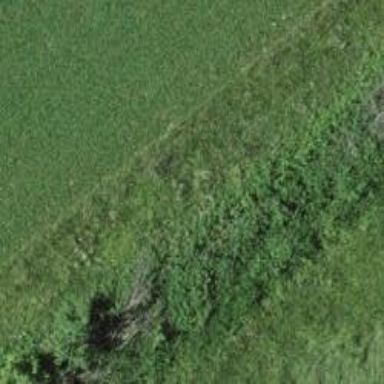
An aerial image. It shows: Hedge barrier.